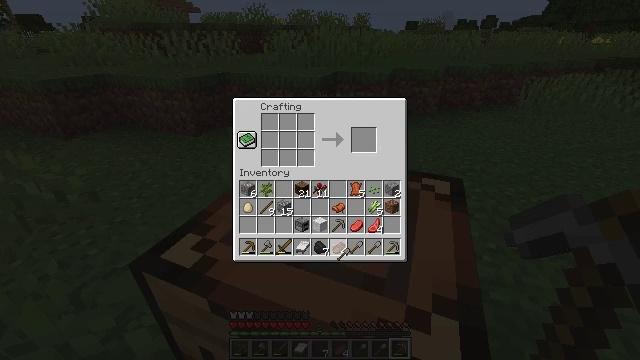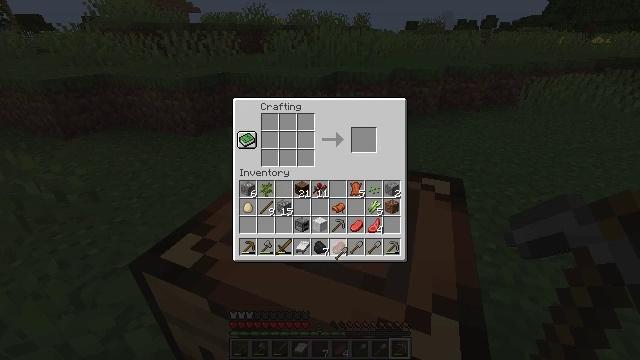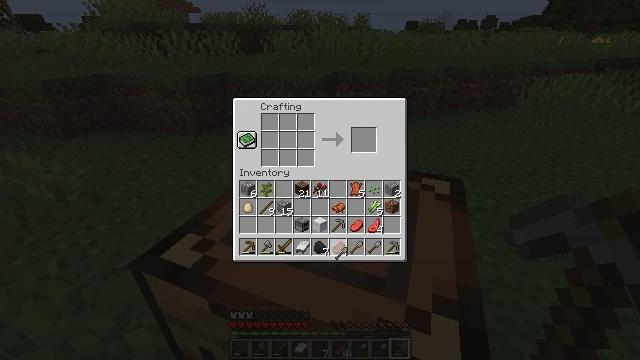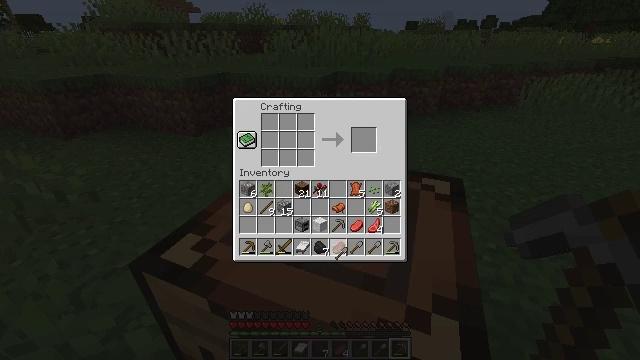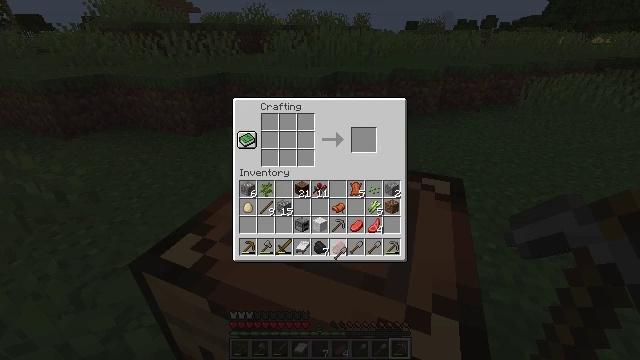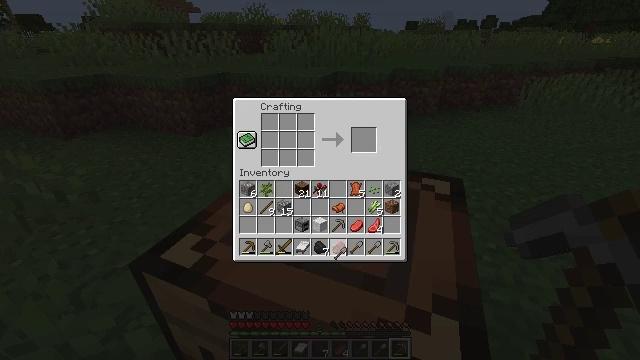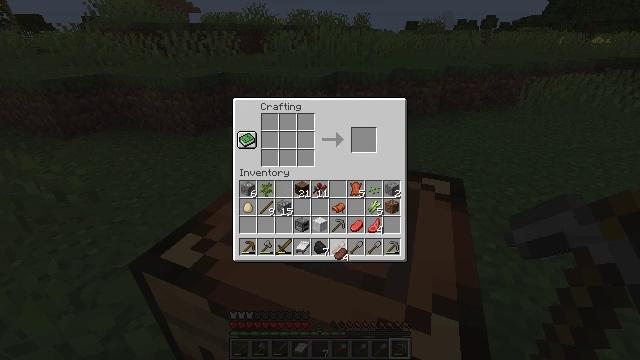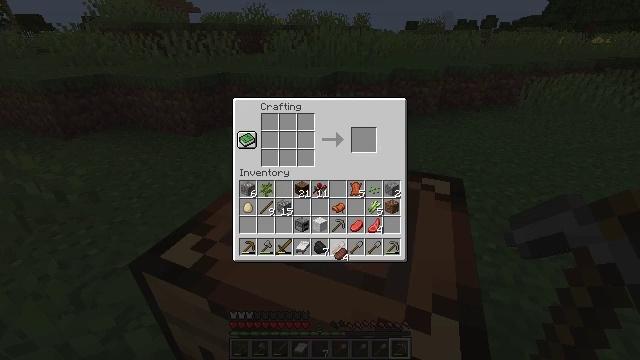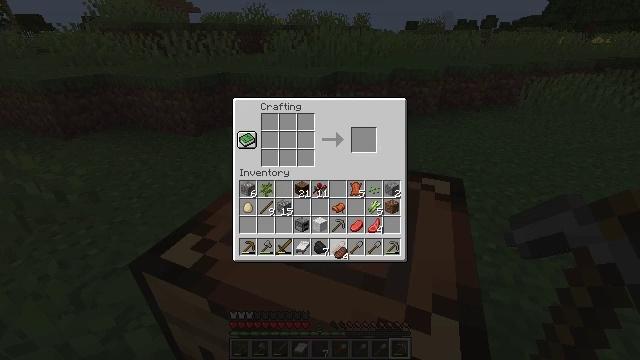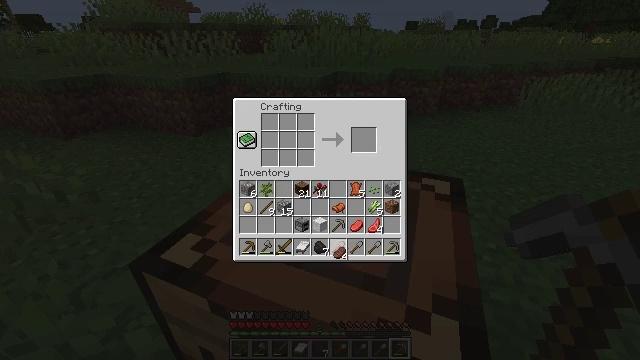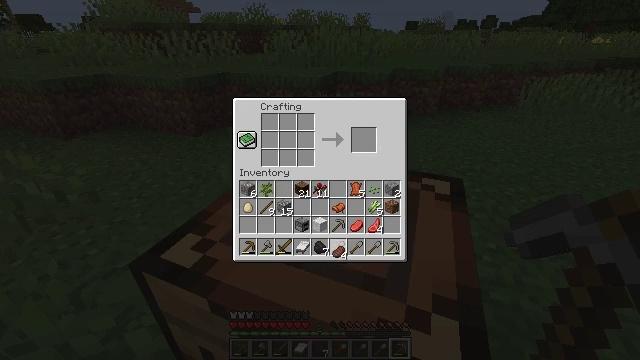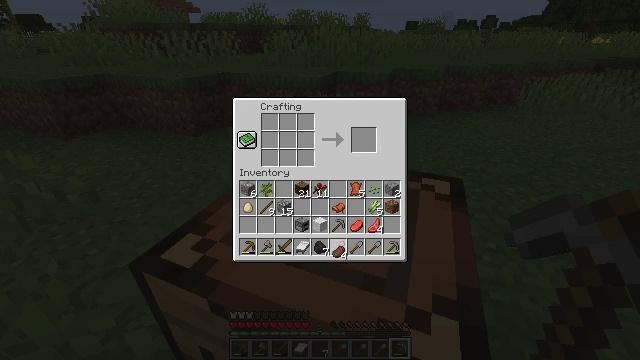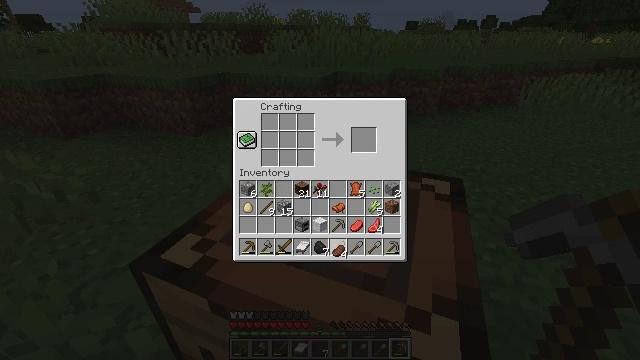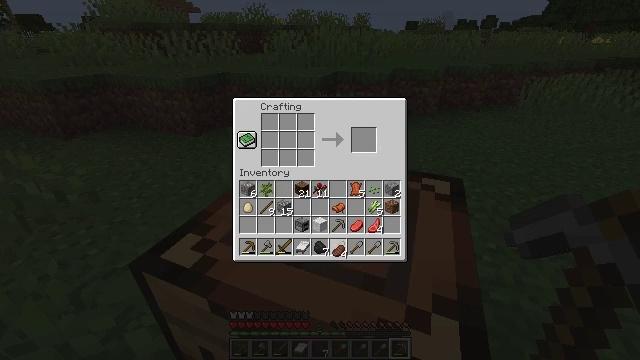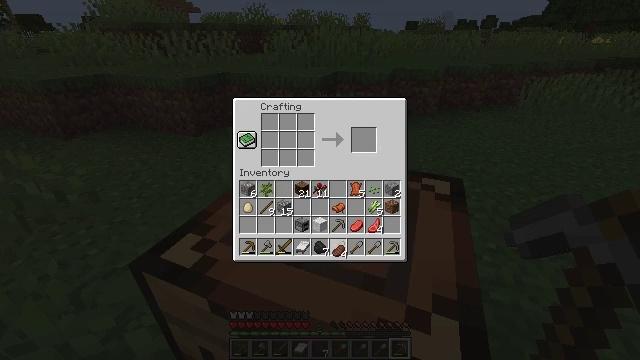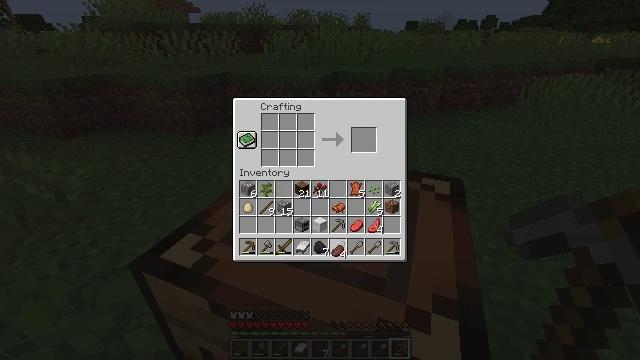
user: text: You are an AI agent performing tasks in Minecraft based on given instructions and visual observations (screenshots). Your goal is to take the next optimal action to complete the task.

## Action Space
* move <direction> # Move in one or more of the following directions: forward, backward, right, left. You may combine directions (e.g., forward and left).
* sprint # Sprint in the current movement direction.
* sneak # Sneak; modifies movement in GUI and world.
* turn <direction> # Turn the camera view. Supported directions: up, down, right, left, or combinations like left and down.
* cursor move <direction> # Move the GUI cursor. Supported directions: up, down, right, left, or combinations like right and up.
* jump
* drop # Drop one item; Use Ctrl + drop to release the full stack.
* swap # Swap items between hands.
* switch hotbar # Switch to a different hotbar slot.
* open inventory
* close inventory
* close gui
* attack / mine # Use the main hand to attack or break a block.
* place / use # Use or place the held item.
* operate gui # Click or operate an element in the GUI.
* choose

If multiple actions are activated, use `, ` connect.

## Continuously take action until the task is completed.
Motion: motion action
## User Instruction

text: Collect the grass from the surface.
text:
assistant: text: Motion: no_op
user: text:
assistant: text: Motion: no_op
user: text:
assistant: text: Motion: no_op
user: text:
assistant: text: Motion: operate gui
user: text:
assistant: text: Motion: operate gui
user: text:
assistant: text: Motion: no_op
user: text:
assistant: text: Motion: no_op
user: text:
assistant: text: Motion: no_op
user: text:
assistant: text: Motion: no_op
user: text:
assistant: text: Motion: no_op
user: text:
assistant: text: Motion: no_op
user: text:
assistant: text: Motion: no_op
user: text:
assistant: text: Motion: no_op
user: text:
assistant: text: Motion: no_op
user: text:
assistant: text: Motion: no_op
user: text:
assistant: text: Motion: no_op
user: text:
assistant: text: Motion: no_op
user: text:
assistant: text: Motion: no_op
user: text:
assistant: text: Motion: operate gui
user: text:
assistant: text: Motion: operate gui
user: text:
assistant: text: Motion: no_op
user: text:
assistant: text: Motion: no_op
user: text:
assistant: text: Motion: no_op
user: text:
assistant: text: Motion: no_op
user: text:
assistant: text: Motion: cursor move left
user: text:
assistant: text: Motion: no_op
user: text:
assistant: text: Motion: no_op
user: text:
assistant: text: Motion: no_op
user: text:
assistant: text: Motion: no_op
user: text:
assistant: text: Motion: no_op